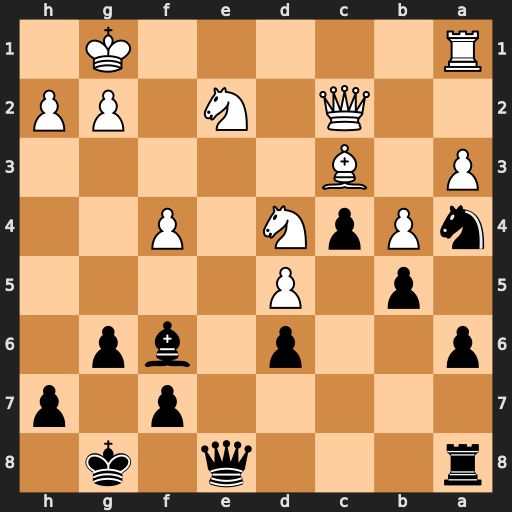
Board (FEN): r3q1k1/5p1p/p2p1bp1/1p1P4/nPpN1P2/P1B5/2Q1N1PP/R5K1
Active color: b
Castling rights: -
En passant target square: -
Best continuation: Qe3+ Kf1 Nxc3 Qxc3 Qxc3 Nxc3 Bxd4